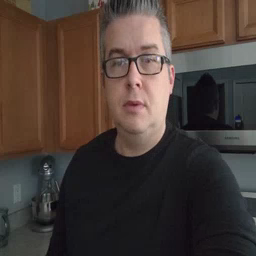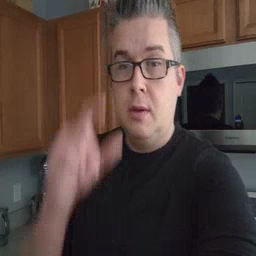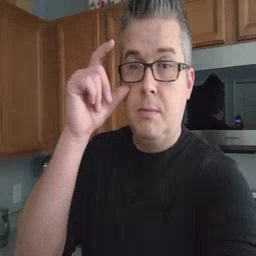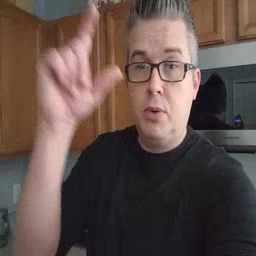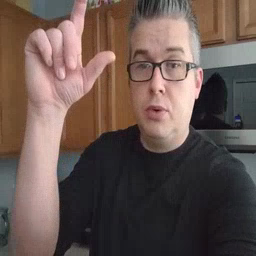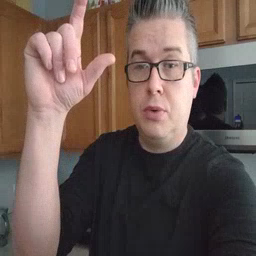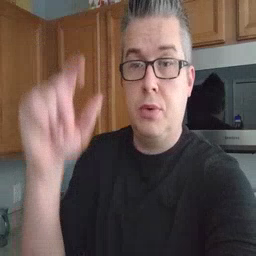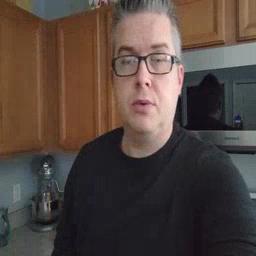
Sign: moon